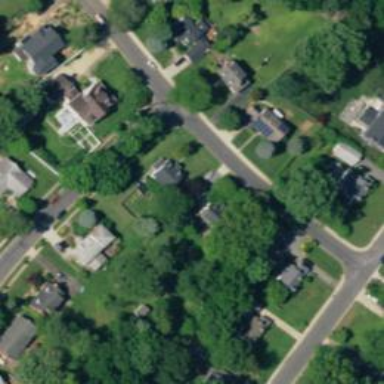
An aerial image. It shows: Neighborhood.